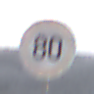
Verkehrszeichen: Geschwindigkeit80
Umgebung: Outdoor, Nature
Tageszeit: MorningAfternoon
Wetter: PartlyCloudy
Licht: Natural
Jahreszeit: Winter
Kontrast: HighContrast